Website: lowes
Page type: address-validator
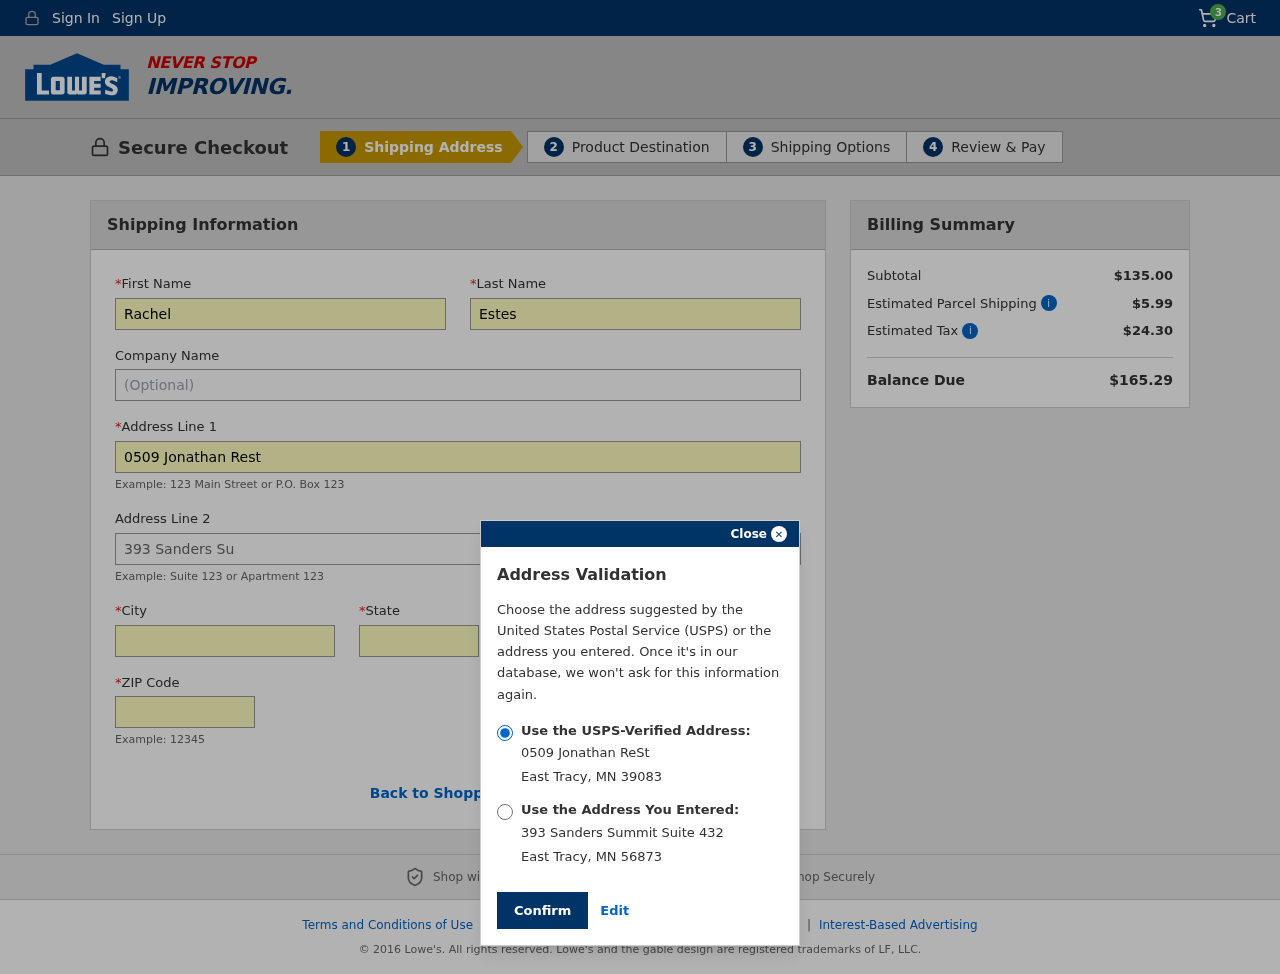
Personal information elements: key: PII_CITY
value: East Tracy
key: PII_FIRSTNAME
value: Rachel
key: PII_LASTNAME
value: Estes
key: PII_POSTCODE
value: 39083
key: PII_POSTCODE2
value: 56873
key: PII_STATE
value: Minnesota
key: PII_STATE_ABBR
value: MN
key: PII_STREET
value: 0509 Jonathan ReSt
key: PII_STREET
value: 0509 Jonathan Rest
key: PII_STREET2
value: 393 Sanders Summit Suite 432
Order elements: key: ORDER_NUM_ITEMS
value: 3
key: ORDER_SUBTOTAL
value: $135.00
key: ORDER_SHIPPING_COST
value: $5.99
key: ORDER_TAX
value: $24.30
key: ORDER_TOTAL
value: $165.29